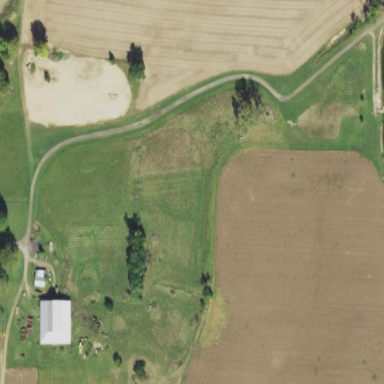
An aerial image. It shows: Farmyard area.